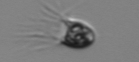
Label: Balanion